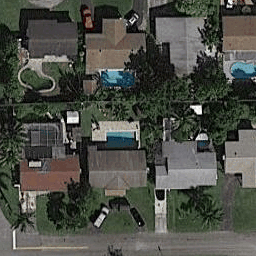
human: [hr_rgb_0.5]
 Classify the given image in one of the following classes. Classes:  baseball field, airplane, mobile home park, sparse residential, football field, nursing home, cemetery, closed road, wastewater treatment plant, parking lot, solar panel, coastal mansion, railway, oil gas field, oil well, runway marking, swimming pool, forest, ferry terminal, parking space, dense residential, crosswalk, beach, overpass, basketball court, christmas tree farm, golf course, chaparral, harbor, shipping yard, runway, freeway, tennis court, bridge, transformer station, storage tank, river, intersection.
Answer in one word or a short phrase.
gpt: dense residential